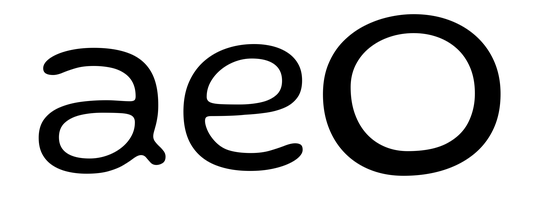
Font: Gluten_Light